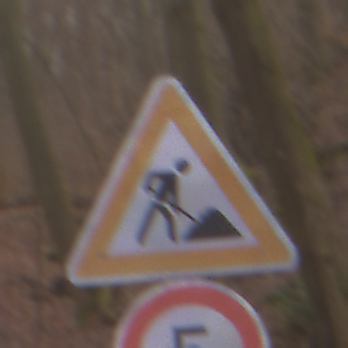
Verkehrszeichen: Arbeitsstelle
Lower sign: Geschwindigkeit5
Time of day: Midday
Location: Outdoor (Nature)
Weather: Overcast
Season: Autumn
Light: Natural